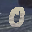
Label: 0